Interaction volume radius: 5 \u00c5
Interaction volume height: 20 \u00c5
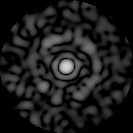
Disorder parameter: 0.8385